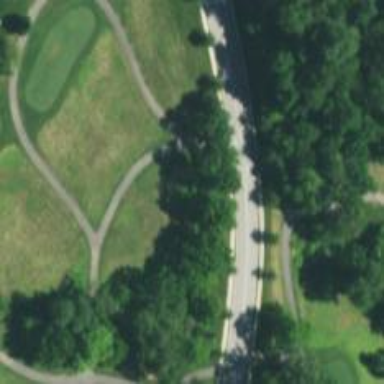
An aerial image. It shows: Service road with high-quality grade1 tracktype. It resembles golf cart path.